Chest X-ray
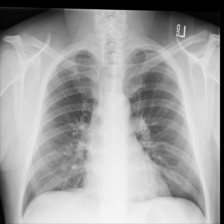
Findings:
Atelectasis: negative
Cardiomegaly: negative
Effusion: negative
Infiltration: negative
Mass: negative
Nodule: negative
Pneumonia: negative
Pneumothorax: negative
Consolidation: negative
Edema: negative
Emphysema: negative
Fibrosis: negative
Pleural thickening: negative
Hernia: negative